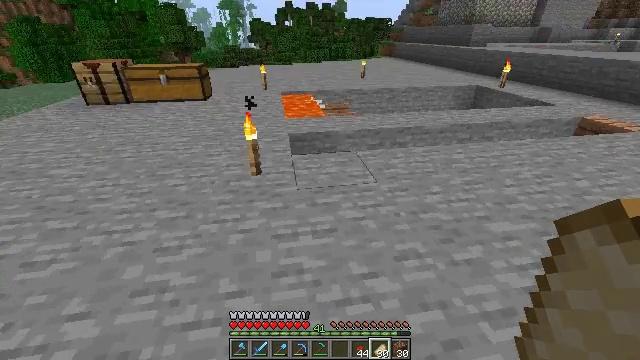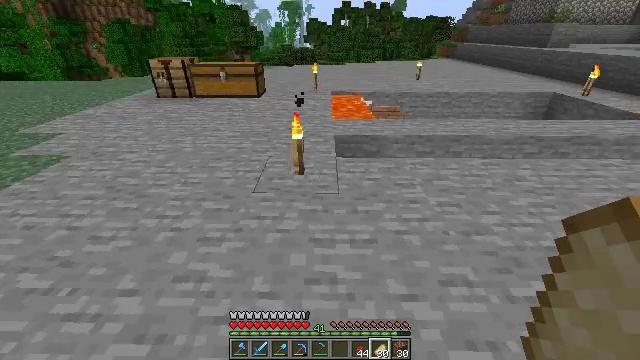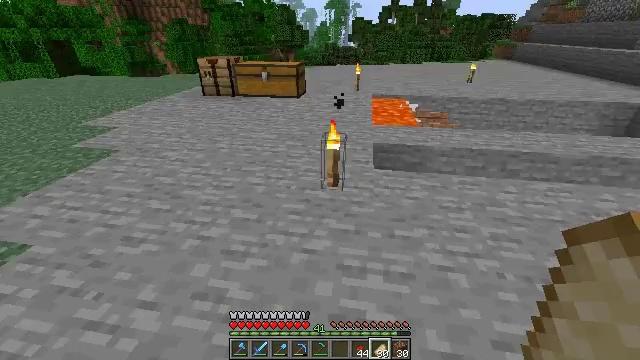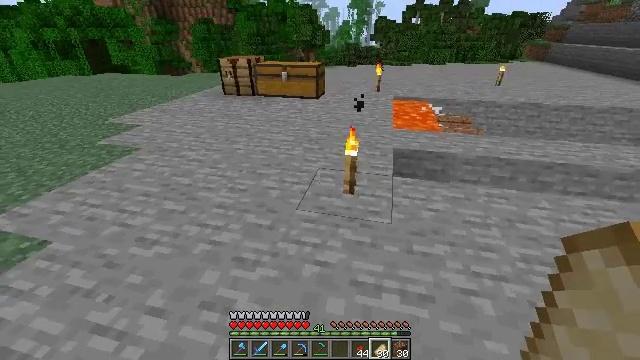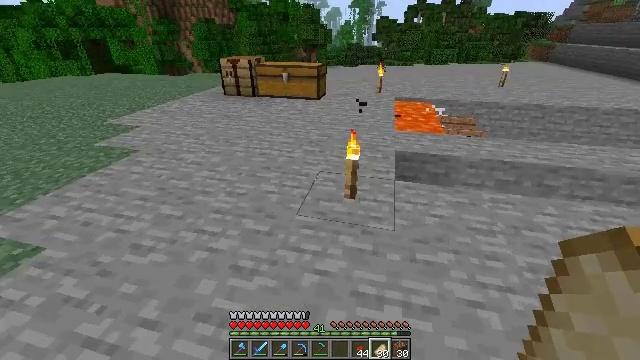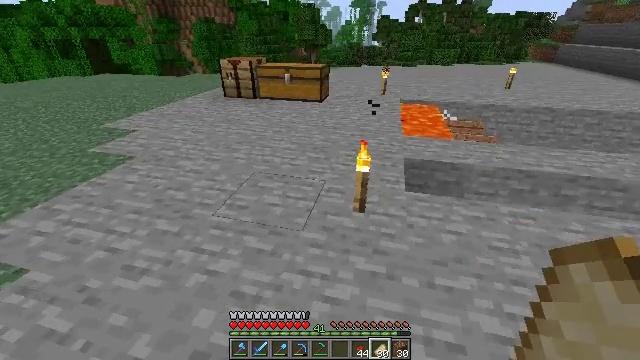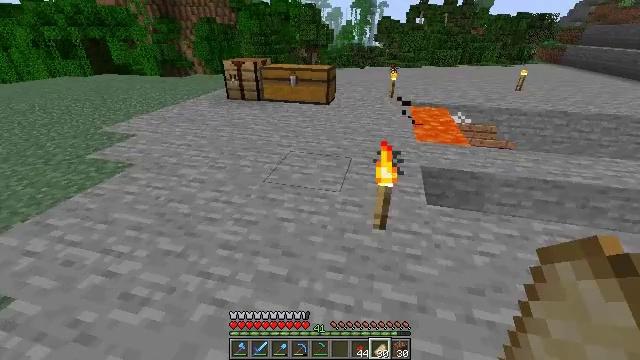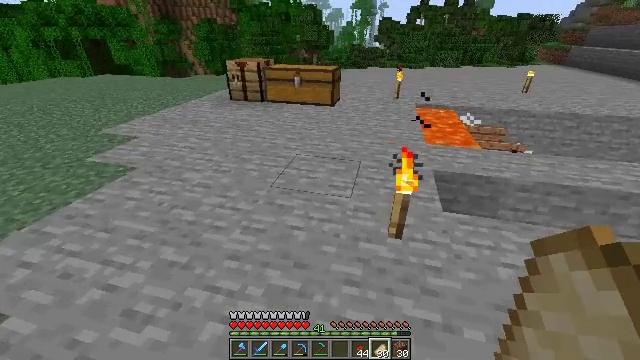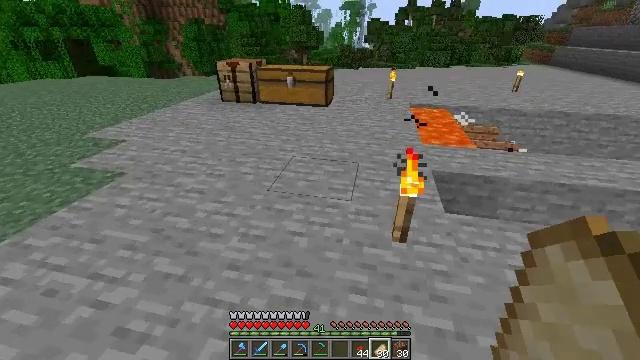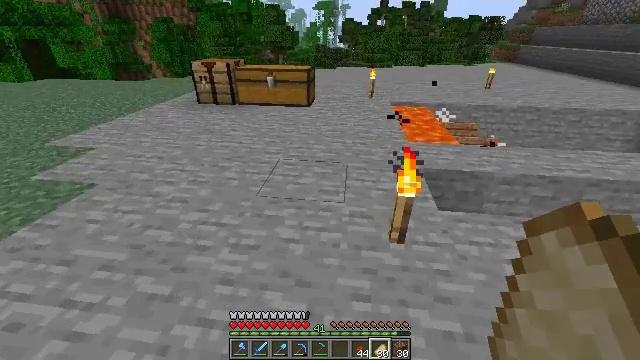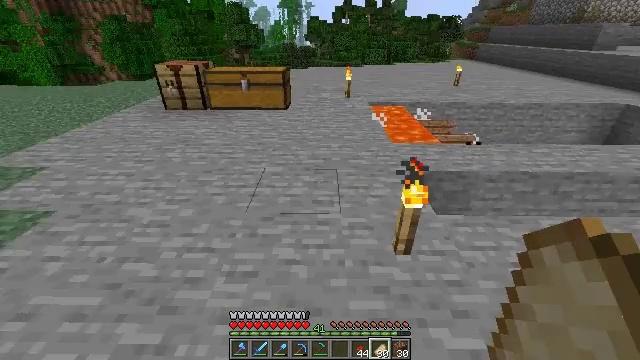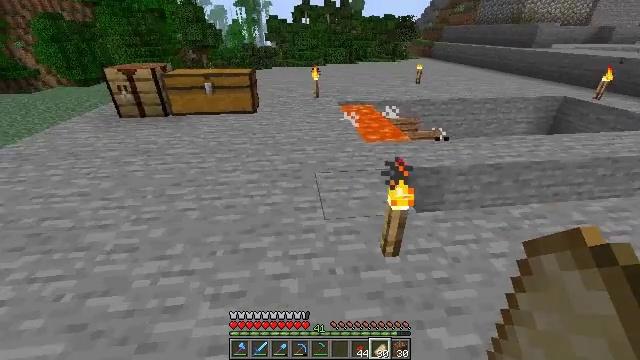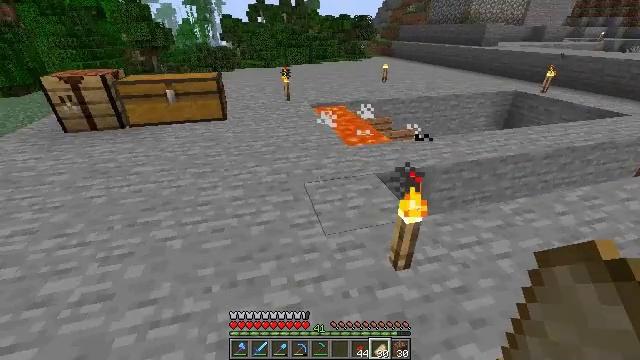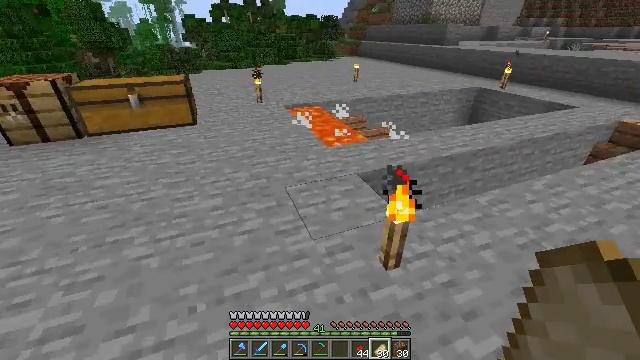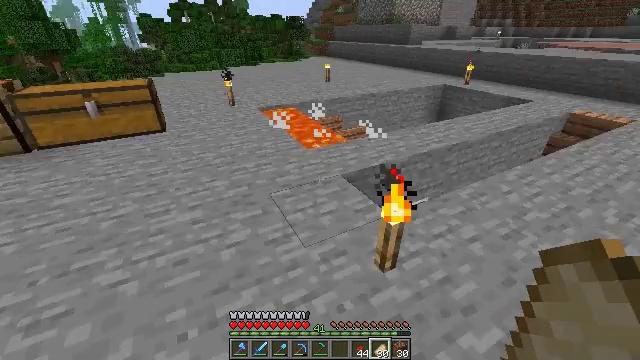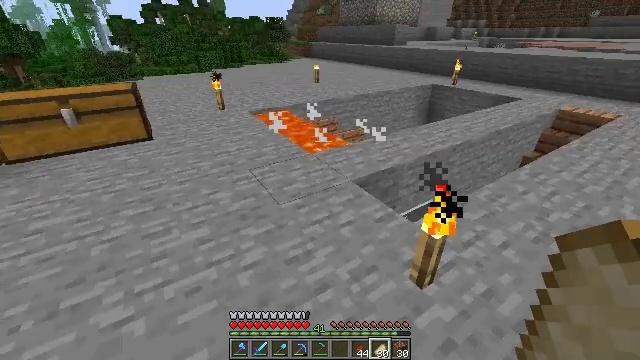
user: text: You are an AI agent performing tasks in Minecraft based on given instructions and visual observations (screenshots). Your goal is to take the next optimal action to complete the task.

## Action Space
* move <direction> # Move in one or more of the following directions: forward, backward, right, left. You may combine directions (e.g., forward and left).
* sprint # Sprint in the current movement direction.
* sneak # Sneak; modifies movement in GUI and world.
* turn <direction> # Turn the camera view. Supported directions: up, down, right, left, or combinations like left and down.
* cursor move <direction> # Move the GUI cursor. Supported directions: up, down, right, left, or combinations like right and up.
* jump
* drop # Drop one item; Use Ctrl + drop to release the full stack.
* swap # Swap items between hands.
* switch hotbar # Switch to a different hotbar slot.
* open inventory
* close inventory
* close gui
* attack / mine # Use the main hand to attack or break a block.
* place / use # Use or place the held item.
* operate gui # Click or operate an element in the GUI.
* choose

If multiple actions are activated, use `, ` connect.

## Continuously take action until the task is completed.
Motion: motion action
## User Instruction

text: Open the crafting table and craft a dried kelp block with kelp.
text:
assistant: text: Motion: move forward, turn left
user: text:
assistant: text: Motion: move forward, turn left
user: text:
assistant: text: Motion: move forward, turn left
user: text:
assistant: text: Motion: move forward and move left
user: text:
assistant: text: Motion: move forward and move left
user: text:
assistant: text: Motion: move forward and move left
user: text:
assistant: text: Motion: move forward and move left
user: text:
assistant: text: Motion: move forward and move left, turn right
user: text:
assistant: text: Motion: move forward and move left, turn right
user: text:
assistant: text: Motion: move forward and move left, turn right
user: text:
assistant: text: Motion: move forward and move left, turn right
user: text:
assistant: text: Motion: move forward and move left, turn right
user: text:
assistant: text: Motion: move forward and move left, turn right
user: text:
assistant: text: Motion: move forward and move left, turn right
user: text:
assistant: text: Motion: move forward and move left, turn right
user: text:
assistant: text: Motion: move forward and move left, turn right
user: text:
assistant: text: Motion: move forward and move left, turn right
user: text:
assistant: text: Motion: move forward and move left, turn right
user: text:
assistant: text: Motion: move forward and move left
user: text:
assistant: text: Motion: move forward and move left
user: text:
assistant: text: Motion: move forward and move left, turn right
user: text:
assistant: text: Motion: move forward and move left, turn right and down
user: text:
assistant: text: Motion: move forward and move left, turn right and down
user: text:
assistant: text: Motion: move forward and move left, turn right and down
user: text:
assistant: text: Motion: move forward and move left, turn right and down
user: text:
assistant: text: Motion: move forward, turn right
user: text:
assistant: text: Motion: move forward
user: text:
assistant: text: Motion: move forward
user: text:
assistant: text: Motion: no_op
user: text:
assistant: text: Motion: no_op